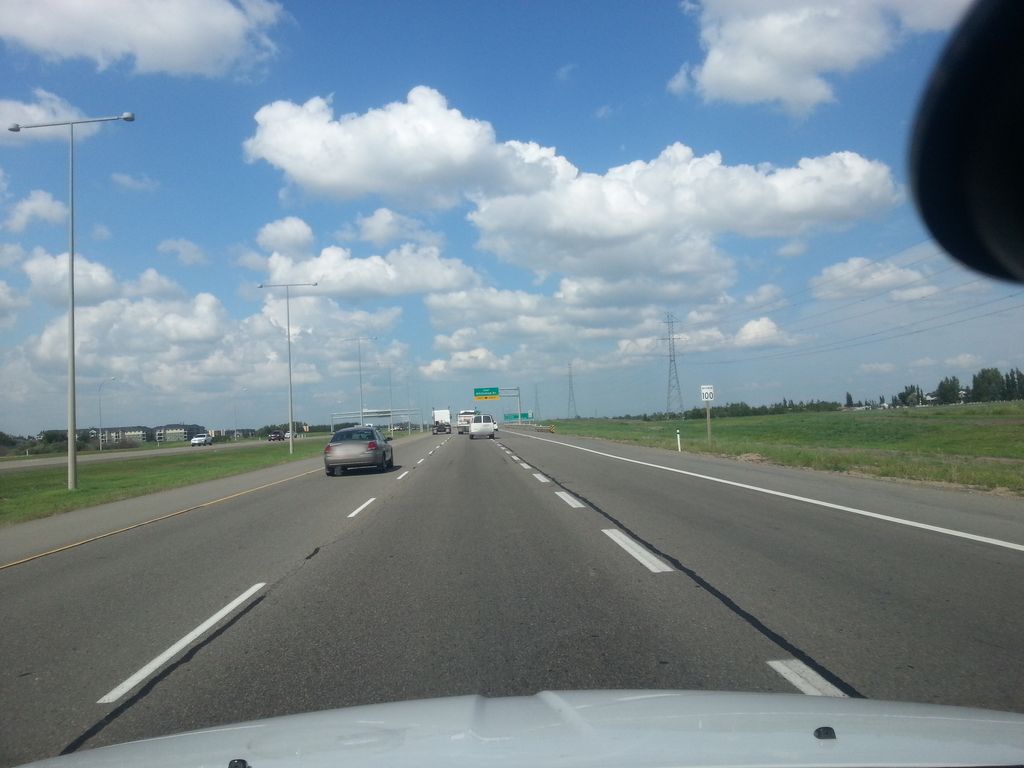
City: edmonton